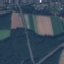
Land use / land cover: Highway